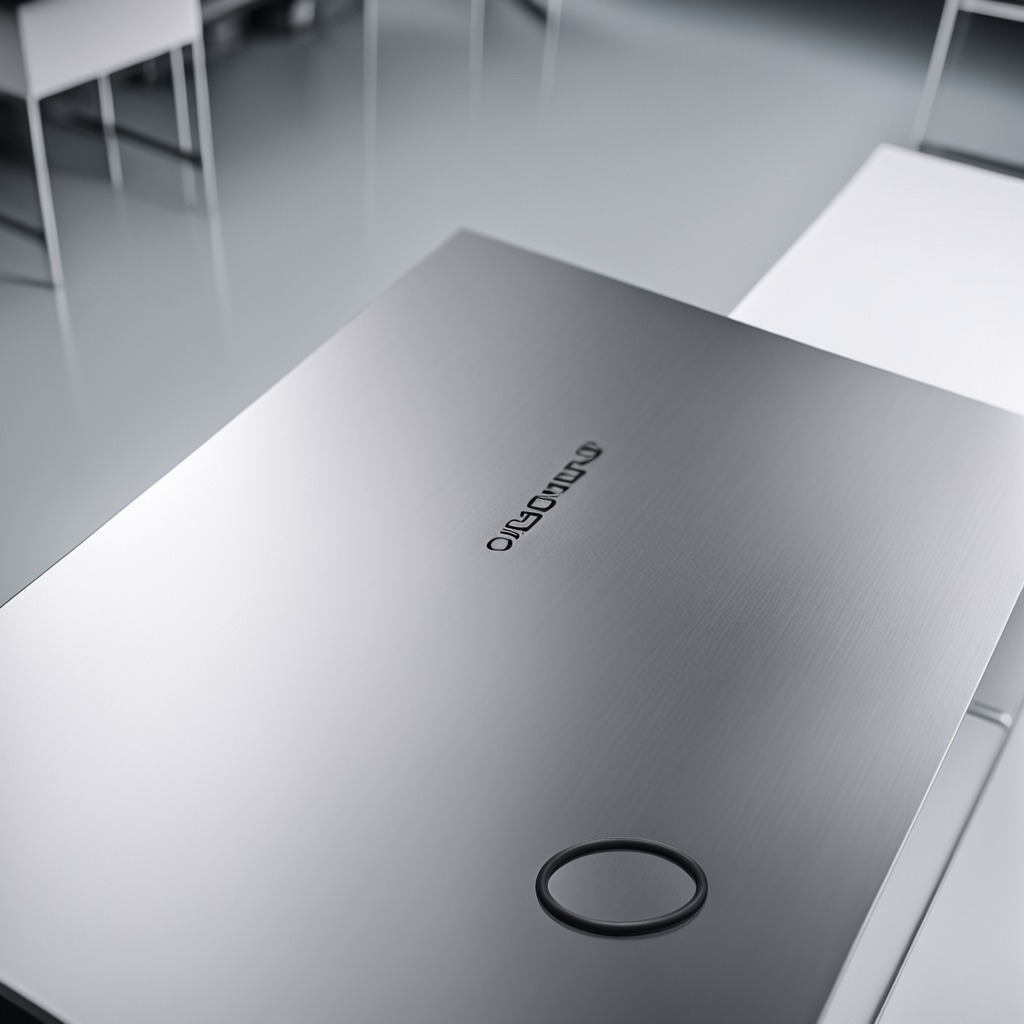
A rubber O-ring is lying on the stainless steel table in a high-end prototyping lab.